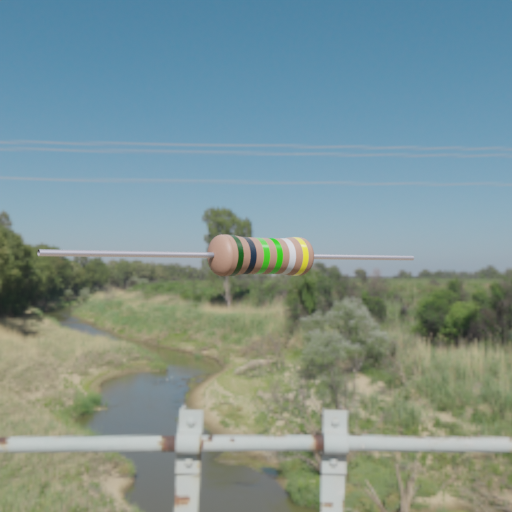
Resistor colour bands (in order): black, black, green, green, silver, yellow